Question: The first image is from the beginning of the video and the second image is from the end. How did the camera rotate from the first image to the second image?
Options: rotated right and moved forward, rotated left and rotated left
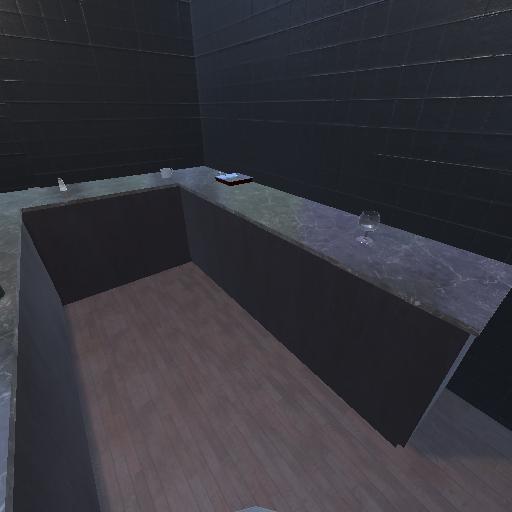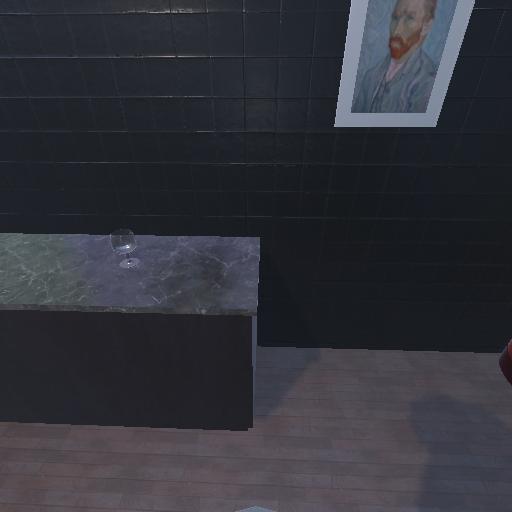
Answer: rotated right and moved forward